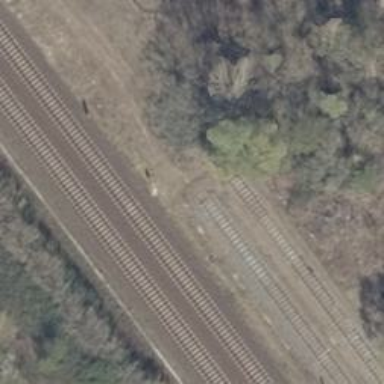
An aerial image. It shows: Abandoned railway yard.